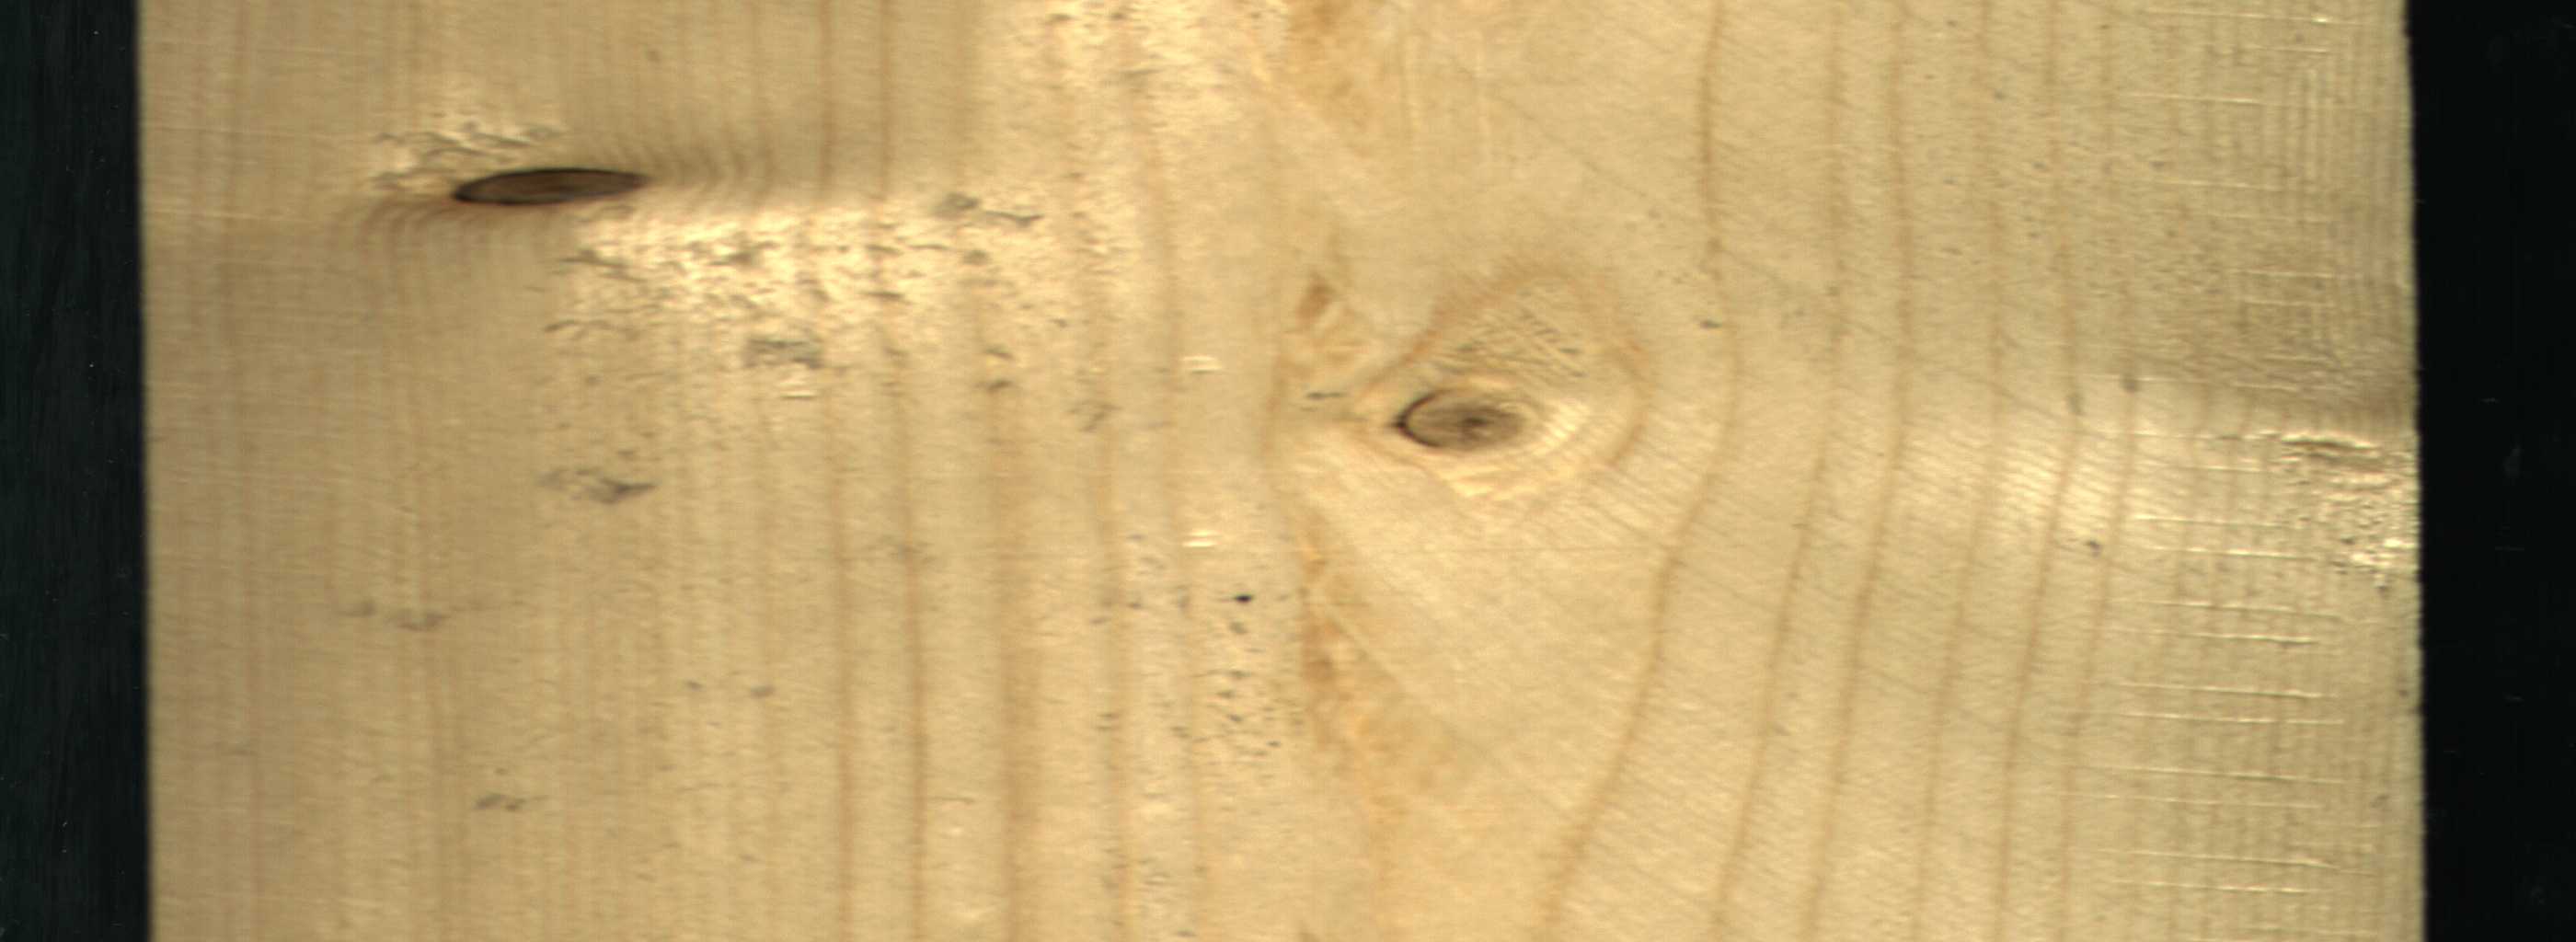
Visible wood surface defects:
Dead_Knot
Live_Knot